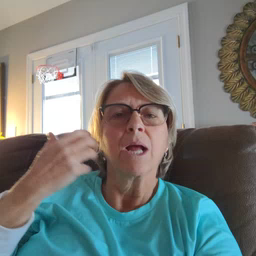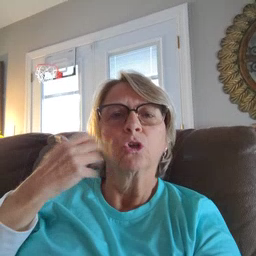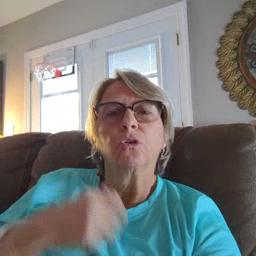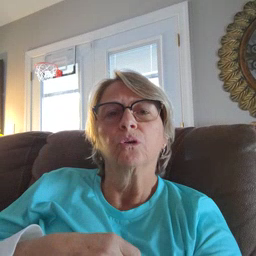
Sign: tiger